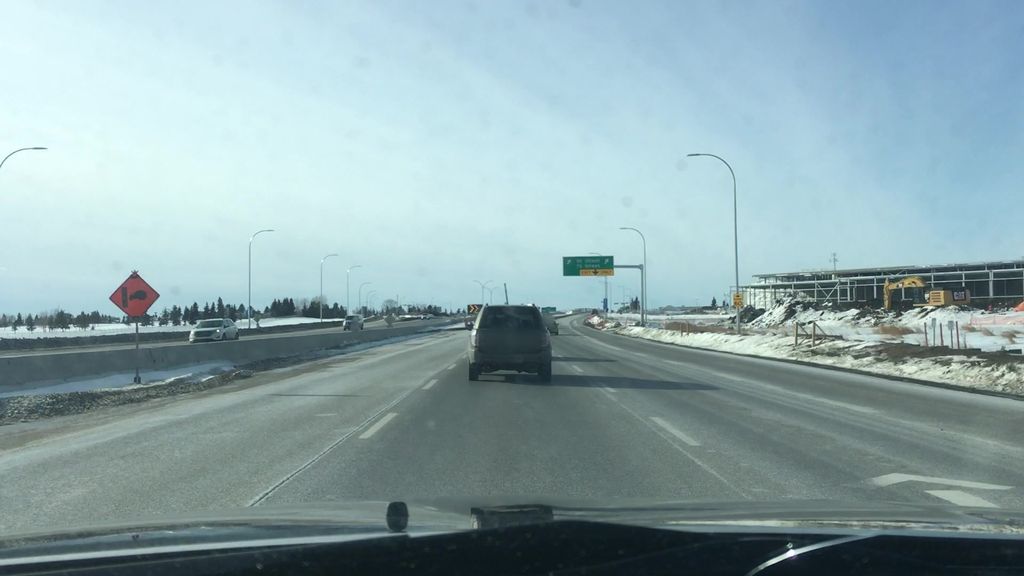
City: edmonton